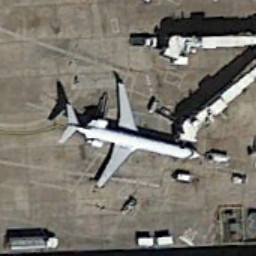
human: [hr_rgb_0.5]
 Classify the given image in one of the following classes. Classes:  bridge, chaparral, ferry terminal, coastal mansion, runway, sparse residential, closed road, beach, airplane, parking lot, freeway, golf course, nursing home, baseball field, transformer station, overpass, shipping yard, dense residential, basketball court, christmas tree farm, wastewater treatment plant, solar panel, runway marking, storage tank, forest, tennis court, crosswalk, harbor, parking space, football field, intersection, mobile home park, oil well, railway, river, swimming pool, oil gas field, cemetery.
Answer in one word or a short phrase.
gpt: airplane